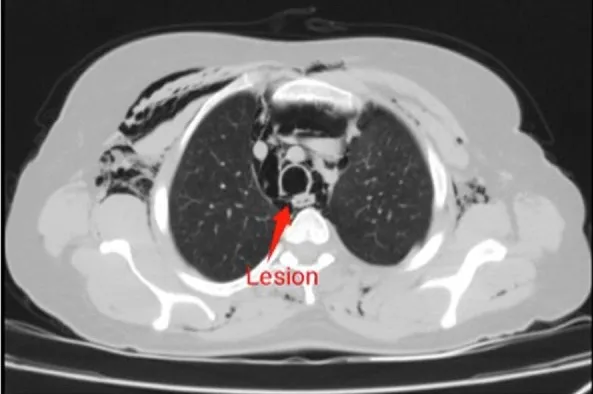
CT scan case 1 tracheal rupture.
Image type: radiology (ct)